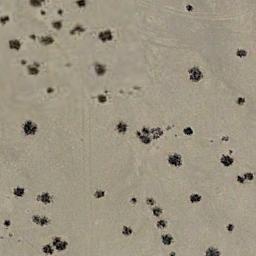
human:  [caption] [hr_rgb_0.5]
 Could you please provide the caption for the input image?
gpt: Chaparral is sparsely distributed on the sand .

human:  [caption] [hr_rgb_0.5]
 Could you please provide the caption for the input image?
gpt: There are several trees and some weeds in this desert .

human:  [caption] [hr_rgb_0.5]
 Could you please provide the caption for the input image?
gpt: Some sparse chaparrals grow in the desert .

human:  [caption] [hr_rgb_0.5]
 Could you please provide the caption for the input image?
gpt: There are some bushes make up the chaparral on the desert .

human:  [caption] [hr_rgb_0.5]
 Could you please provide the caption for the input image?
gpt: The chaparral is scattered and sparse .